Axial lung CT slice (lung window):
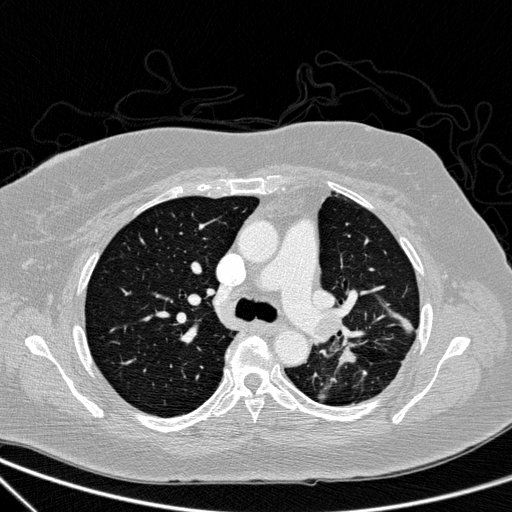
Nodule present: yes
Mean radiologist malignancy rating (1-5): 4